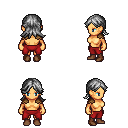
a pixel art fantasy rpg character, female body template, human, tanned skin, leather shoulder armor, red pants, gray loose hair, brown shoes, four views (front, back, left, right), 2x2 character sprite sheet, small pixel art, hard edges, no anti-aliasing